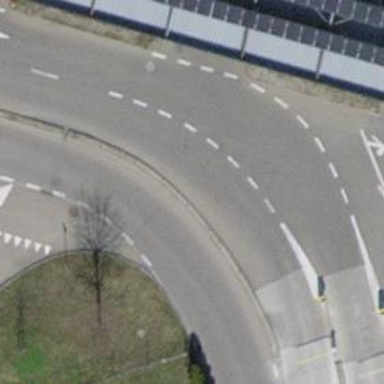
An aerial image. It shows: Kerb serving as barrier.